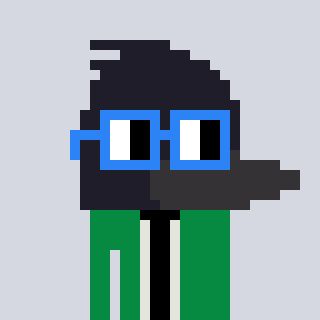
a pixel art character with square blue glasses, a raven-shaped head and a green-colored body on a cool background